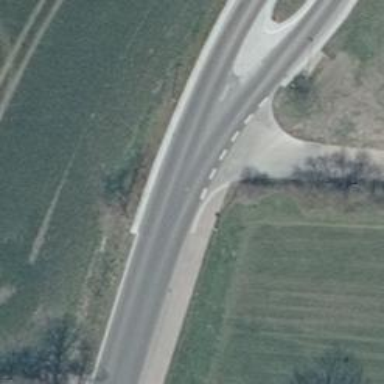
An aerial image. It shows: Asphalt road classified as primary highway.